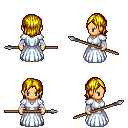
a pixel art fantasy rpg character, female body template, human, tanned skin, underdress, red pants, blonde long bangs hairstyle, white cloth bandages, black shoes, spear, four views (front, back, left, right), 2x2 character sprite sheet, small pixel art, hard edges, no anti-aliasing